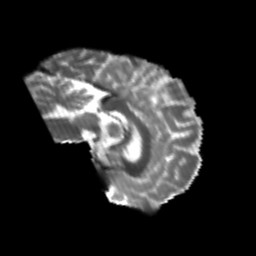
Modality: T2w
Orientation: sagittal
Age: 26
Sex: male
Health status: healthy
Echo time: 0.074 s